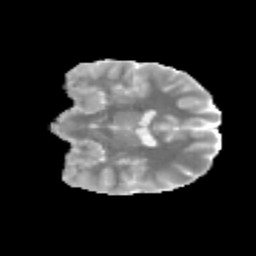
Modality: MD
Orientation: coronal
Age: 13
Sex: male
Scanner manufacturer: siemens
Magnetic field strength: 3 T
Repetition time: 3.8 s
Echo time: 0.07 s